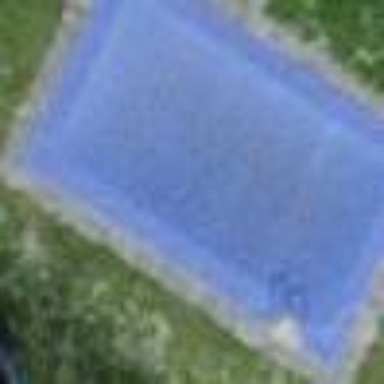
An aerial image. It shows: Swimming pool located in leisure land.